Question: Hi I have installed Anaconda/jupyter notebook but there is an error

and this is the text which appeared
'''
C:\Users\DELL>pip install pygame
WARNING: pip is configured with locations that require TLS/SSL, however the ssl module in Python is not available.
WARNING: Retrying (Retry(total=4, connect=None, read=None, redirect=None, status=None)) after connection broken by 'SSLError("Can't connect to HTTPS URL because the SSL module is not available.")': /simple/pygame/
WARNING: Retrying (Retry(total=3, connect=None, read=None, redirect=None, status=None)) after connection broken by 'SSLError("Can't connect to HTTPS URL because the SSL module is not available.")': /simple/pygame/
WARNING: Retrying (Retry(total=2, connect=None, read=None, redirect=None, status=None)) after connection broken by 'SSLError("Can't connect to HTTPS URL because the SSL module is not available.")': /simple/pygame/
WARNING: Retrying (Retry(total=1, connect=None, read=None, redirect=None, status=None)) after connection broken by 'SSLError("Can't connect to HTTPS URL because the SSL module is not available.")': /simple/pygame/
WARNING: Retrying (Retry(total=0, connect=None, read=None, redirect=None, status=None)) after connection broken by 'SSLError("Can't connect to HTTPS URL because the SSL module is not available.")': /simple/pygame/
Could not fetch URL https://pypi.org/simple/pygame/: There was a problem confirming the ssl certificate: HTTPSConnectionPool(host='pypi.org', port=443): Max retries exceeded with url: /simple/pygame/
(Caused by SSLError("Can't connect to HTTPS URL because the SSL module is not available.")) - skipping
ERROR: Could not find a version that satisfies the requirement pygame (from versions: none)
ERROR: No matching distribution found for pygame
WARNING: pip is configured with locations that require TLS/SSL, however the ssl module in Python is not available.
Could not fetch URL https://pypi.org/simple/pip/: There was a problem confirming the ssl certificate: HTTPSConnectionPool(host='pypi.org', port=443): Max retries exceeded with url: /simple/pip/
(Caused by SSLError("Can't connect to HTTPS URL because the SSL module is not available.")) - skipping
'''
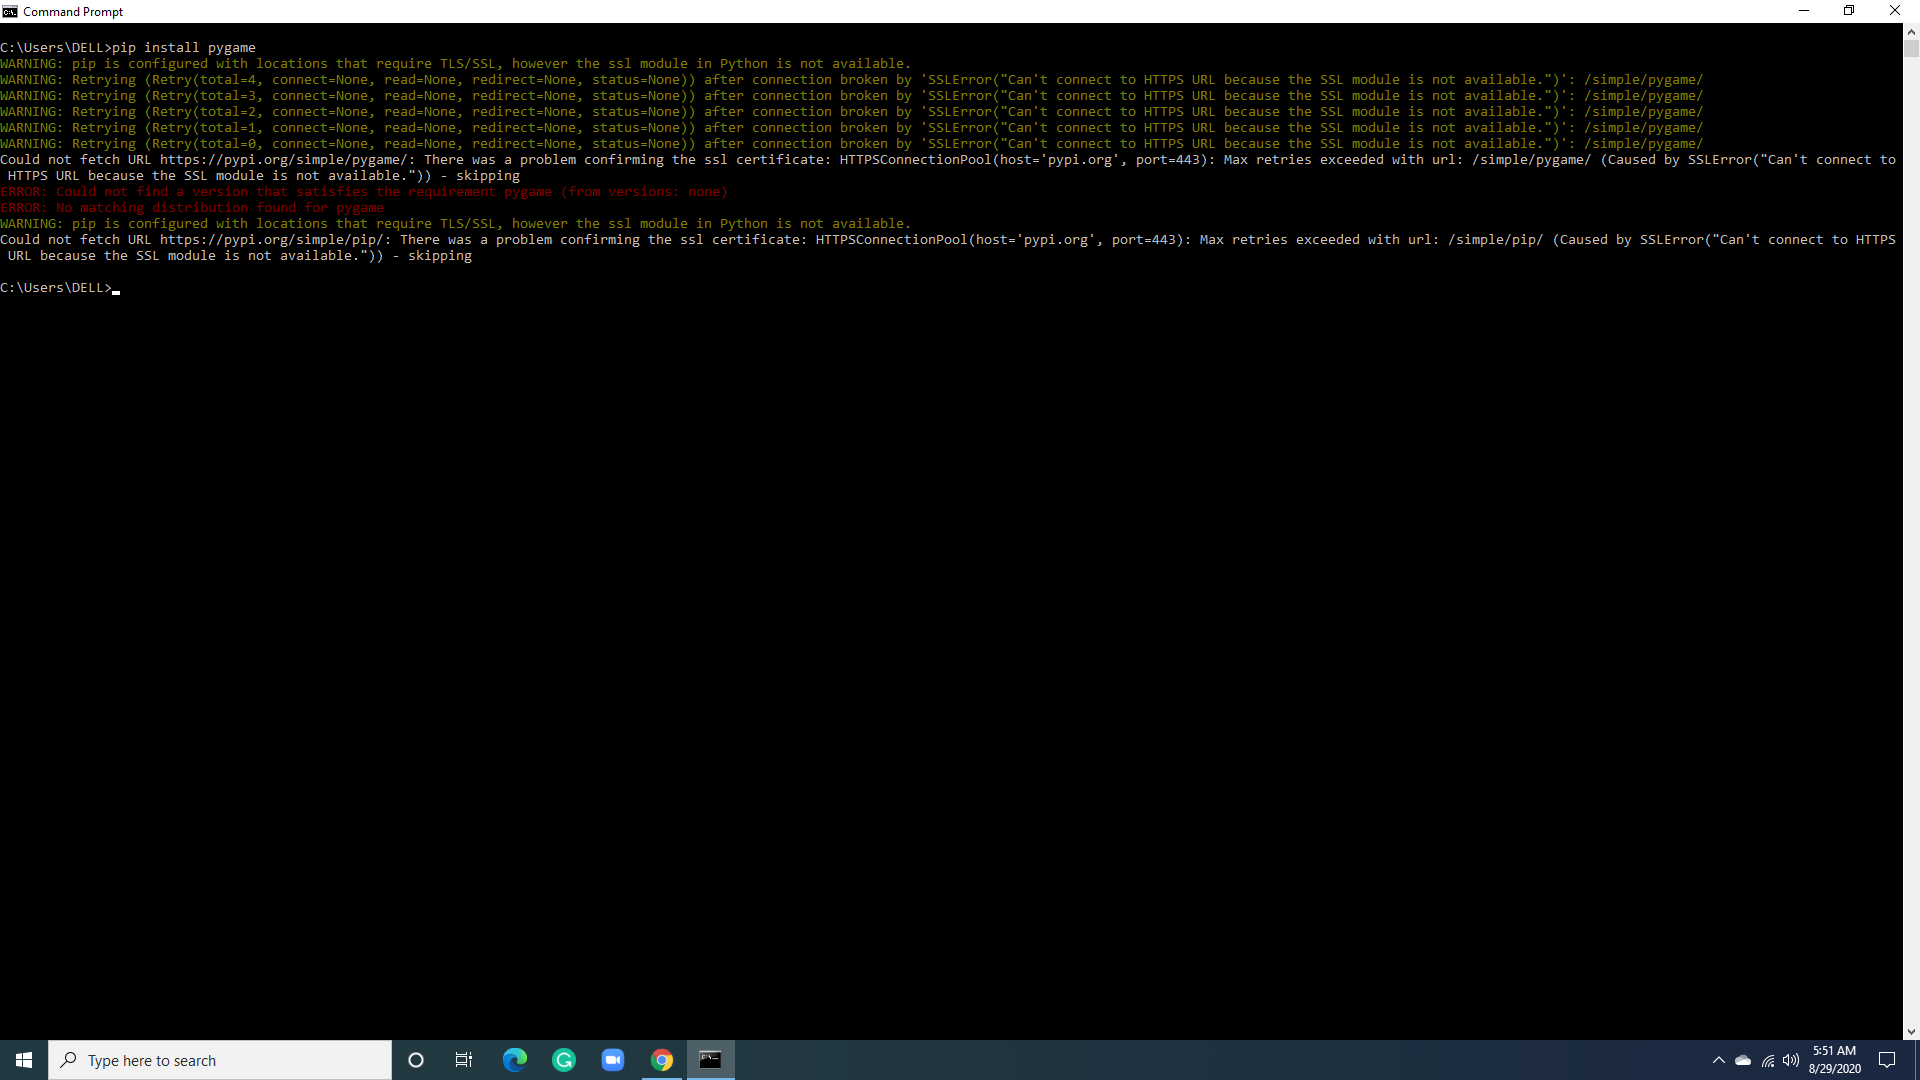
Answer: Hi every one the Answer is that instead of using CMD I used Anaconda Powershell prompt and it worked great. No SSl error